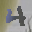
Label: 4